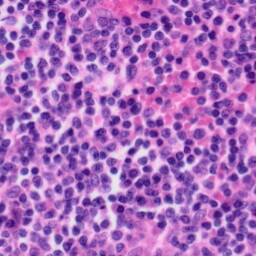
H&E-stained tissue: Tonsil